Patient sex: F
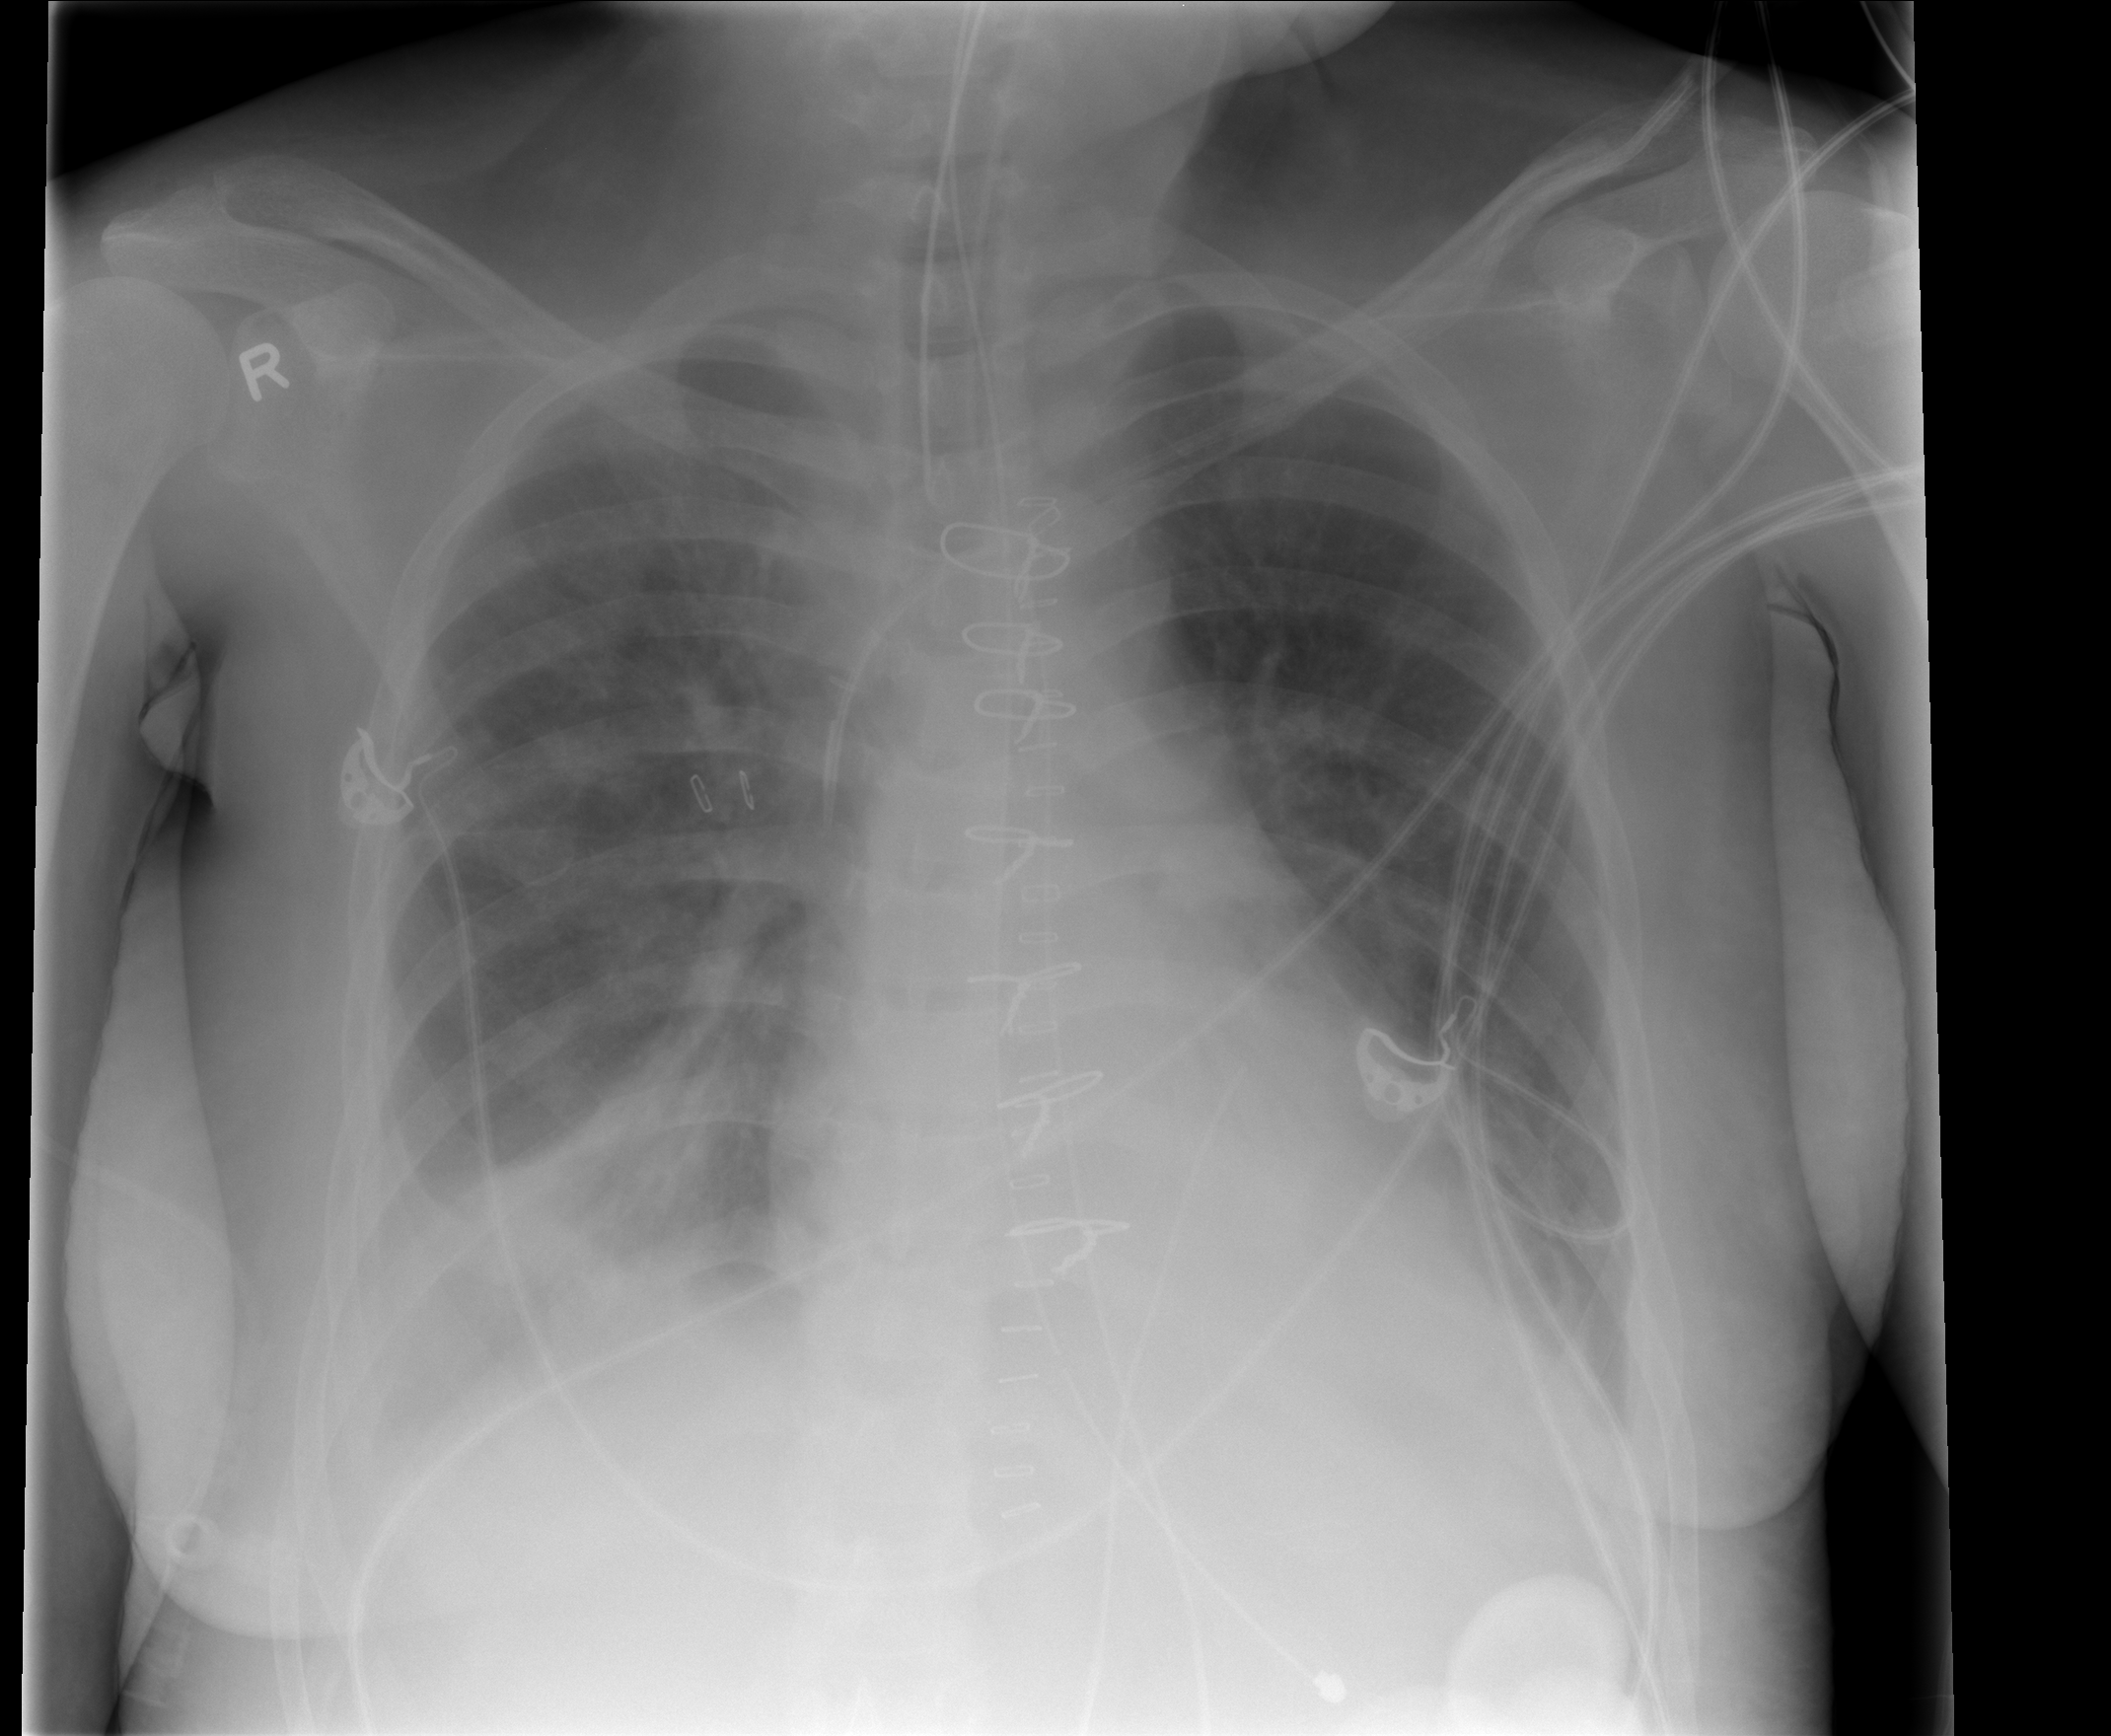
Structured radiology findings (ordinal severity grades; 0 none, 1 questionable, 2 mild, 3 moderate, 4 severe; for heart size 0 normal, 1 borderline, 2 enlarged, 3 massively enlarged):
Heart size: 0
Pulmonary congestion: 0
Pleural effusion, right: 2
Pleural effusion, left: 2
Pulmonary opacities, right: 2
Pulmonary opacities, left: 0
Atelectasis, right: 2
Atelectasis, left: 0